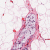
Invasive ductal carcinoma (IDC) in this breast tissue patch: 0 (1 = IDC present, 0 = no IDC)